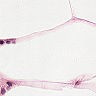
Metastatic tissue present: no